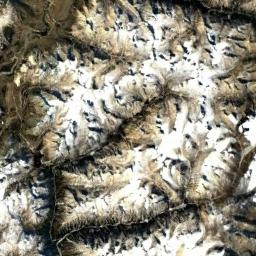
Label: snowberg